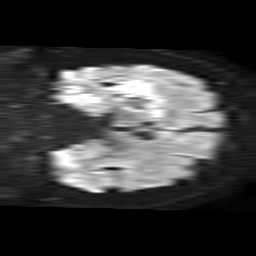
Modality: TRACE
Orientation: coronal
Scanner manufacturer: philips
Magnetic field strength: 1.5 T
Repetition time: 4.6 s
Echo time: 0.08631 s